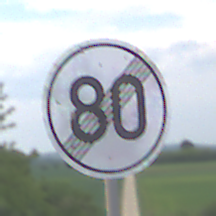
Verkehrszeichen: EndeGeschwindigkeit80
Umgebung: Outdoor, RoadRail
Tageszeit: Midday
Wetter: PartlyCloudy
Licht: Natural
Jahreszeit: NotSpecified
Kontrast: LowContrast